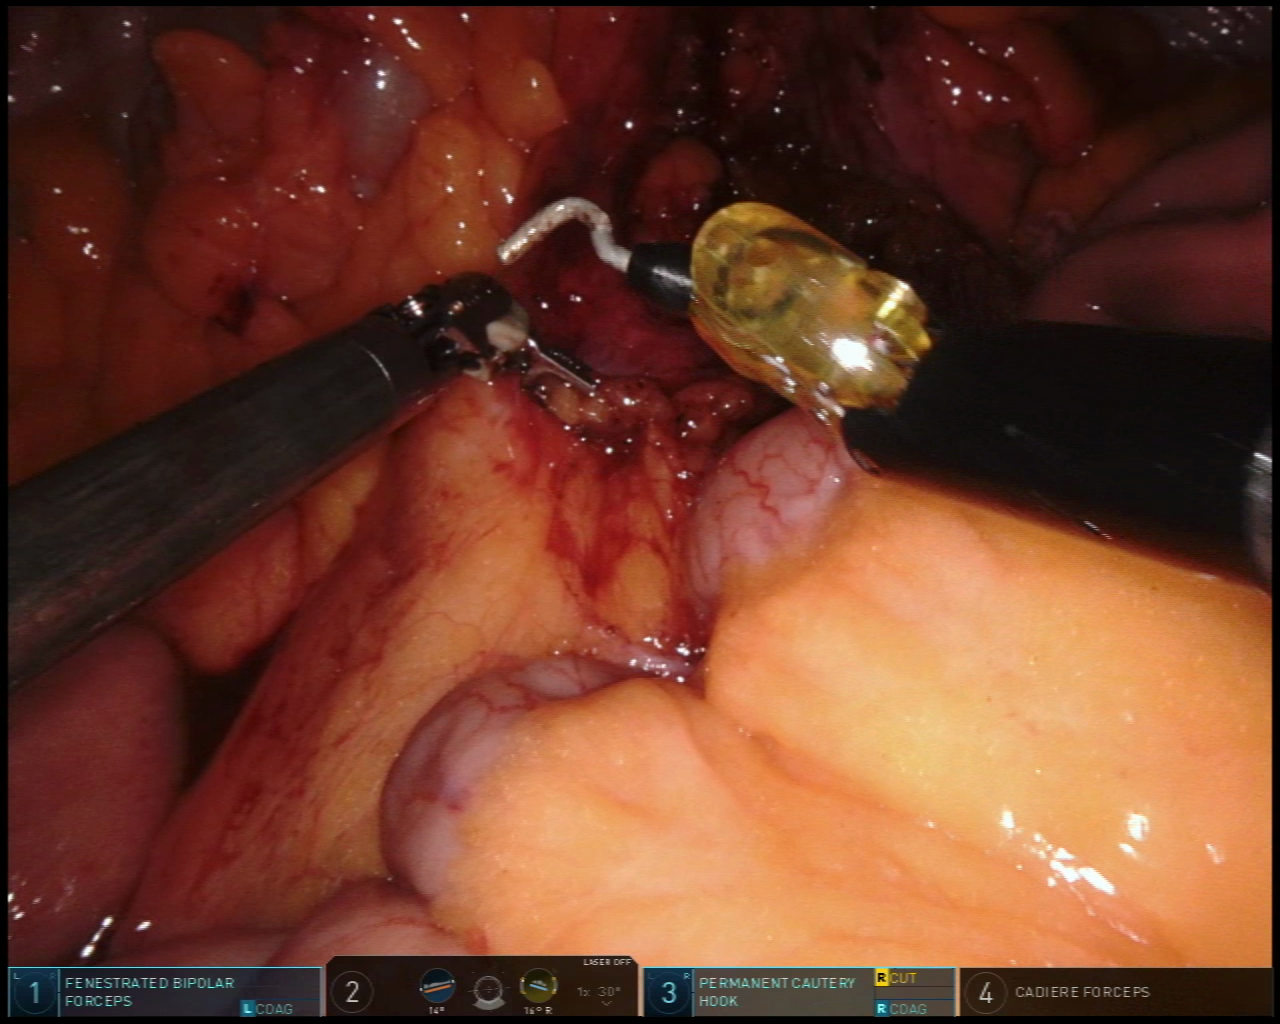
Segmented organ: small_intestine
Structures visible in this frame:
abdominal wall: no
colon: yes
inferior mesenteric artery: no
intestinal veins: no
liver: no
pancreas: no
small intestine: yes
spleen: no
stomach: no
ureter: no
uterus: no
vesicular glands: no